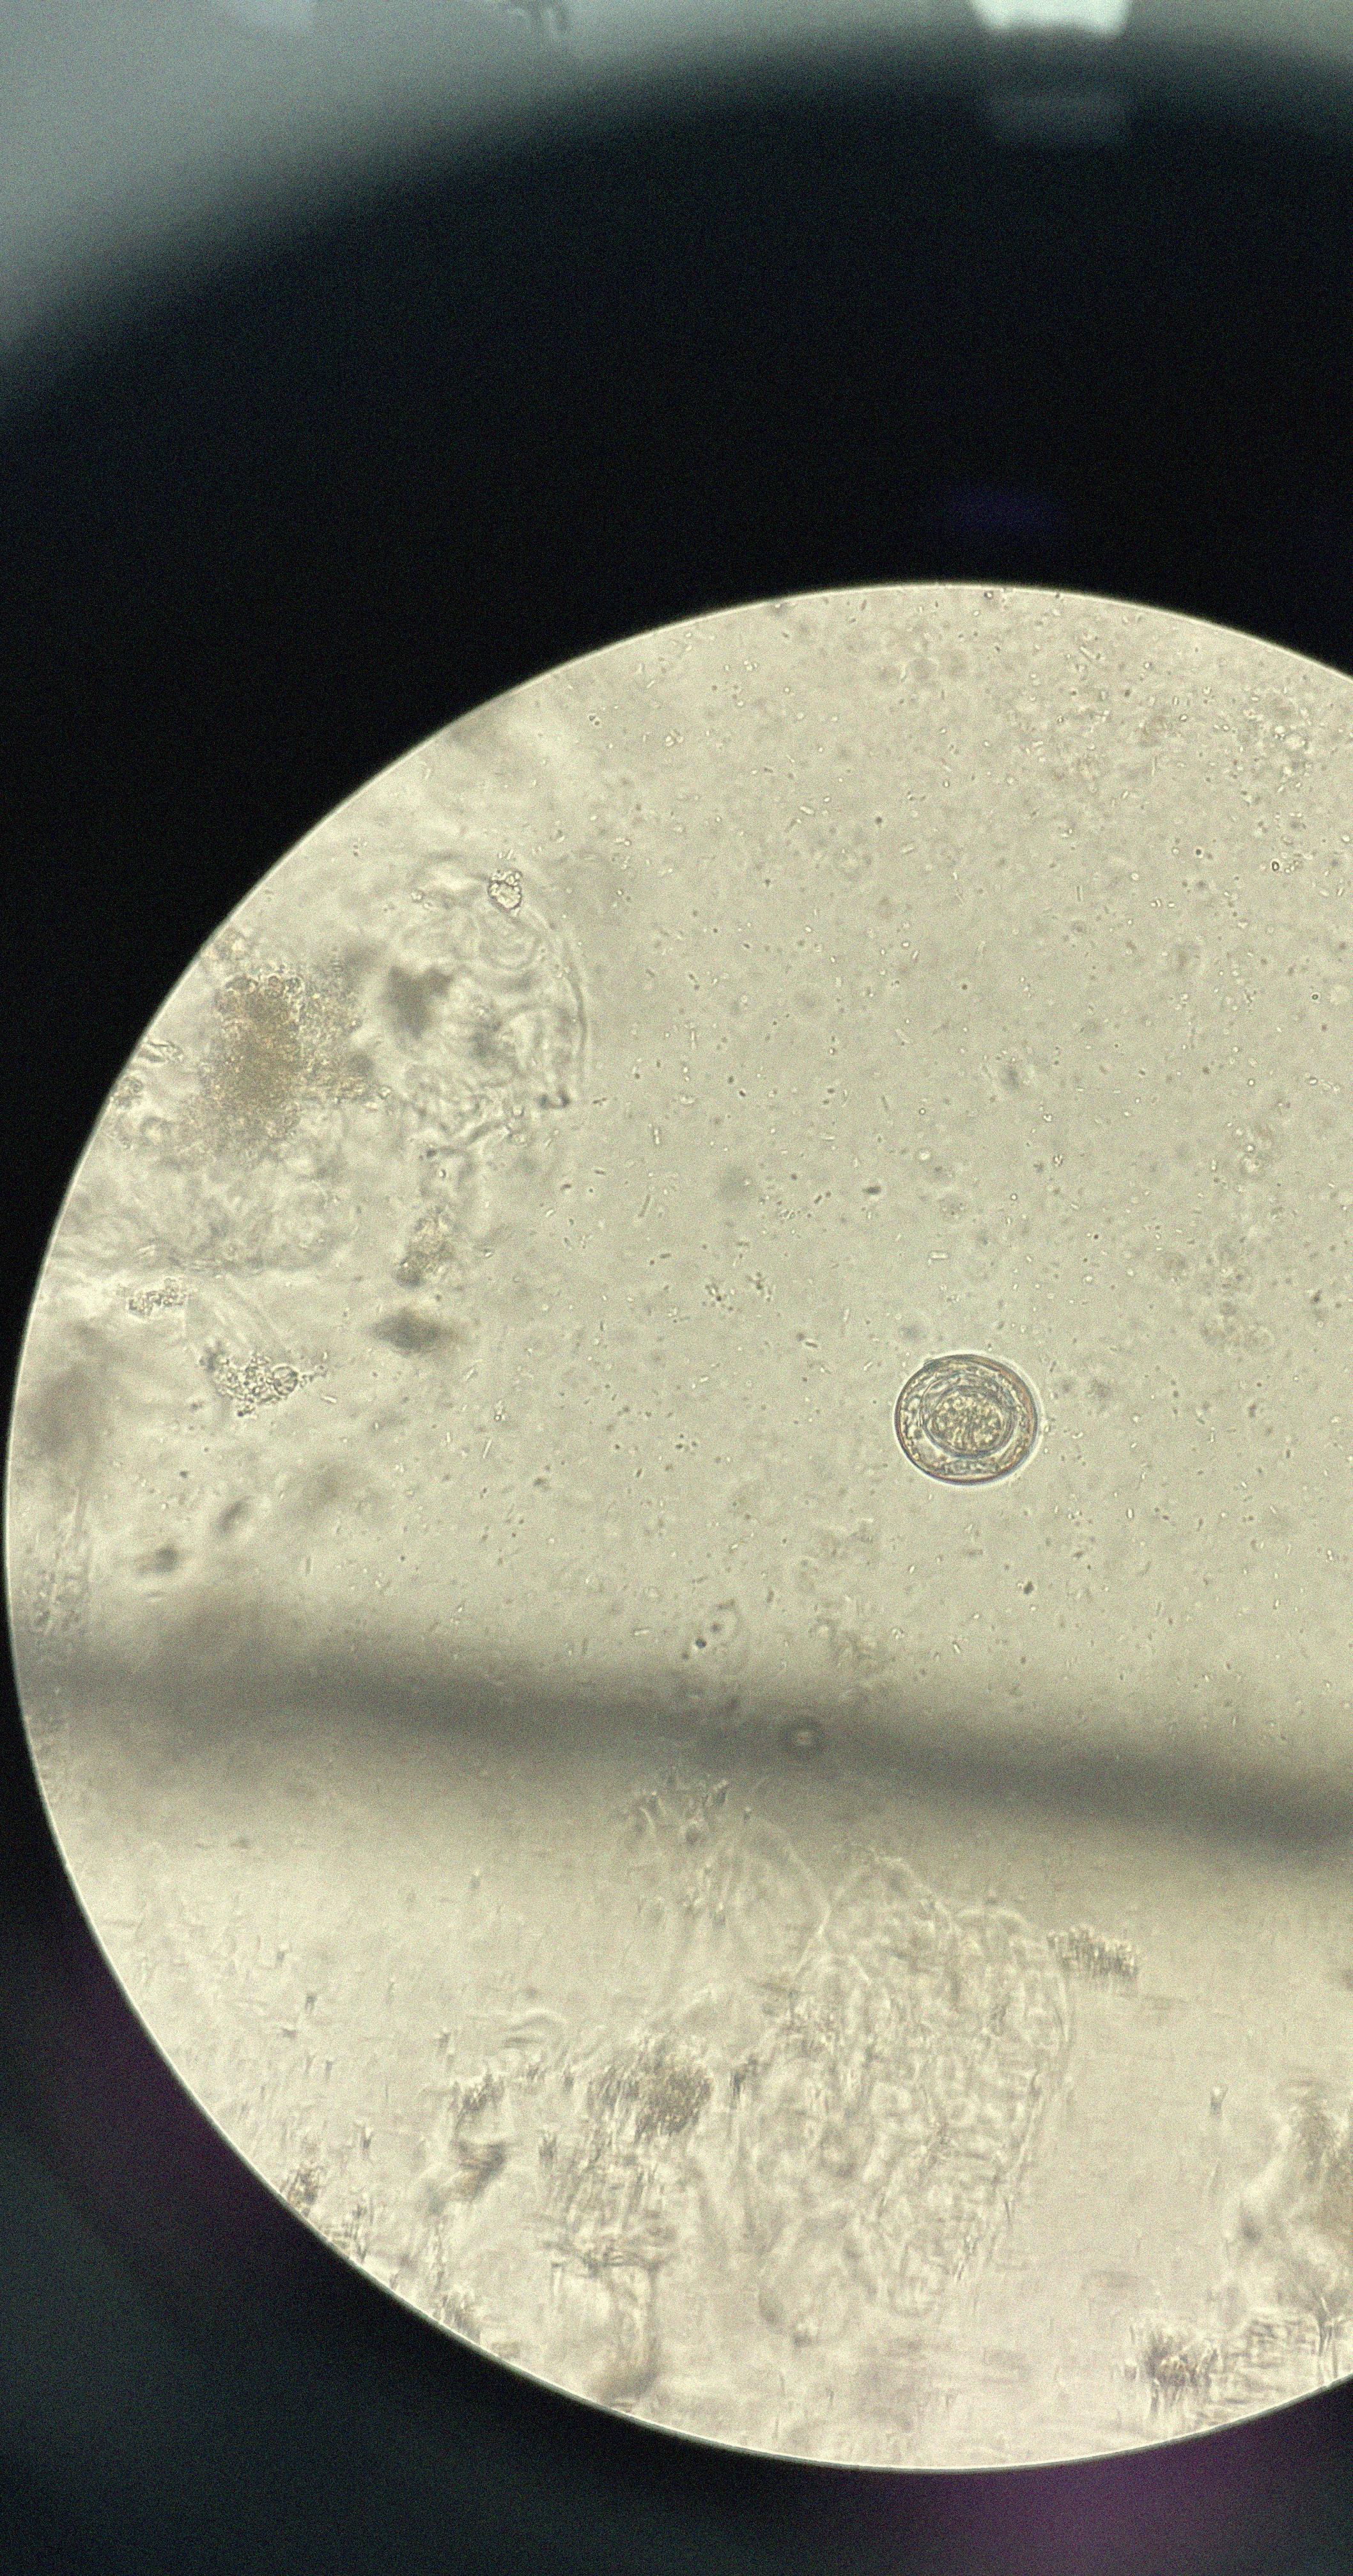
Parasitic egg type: Hymenolepis nana